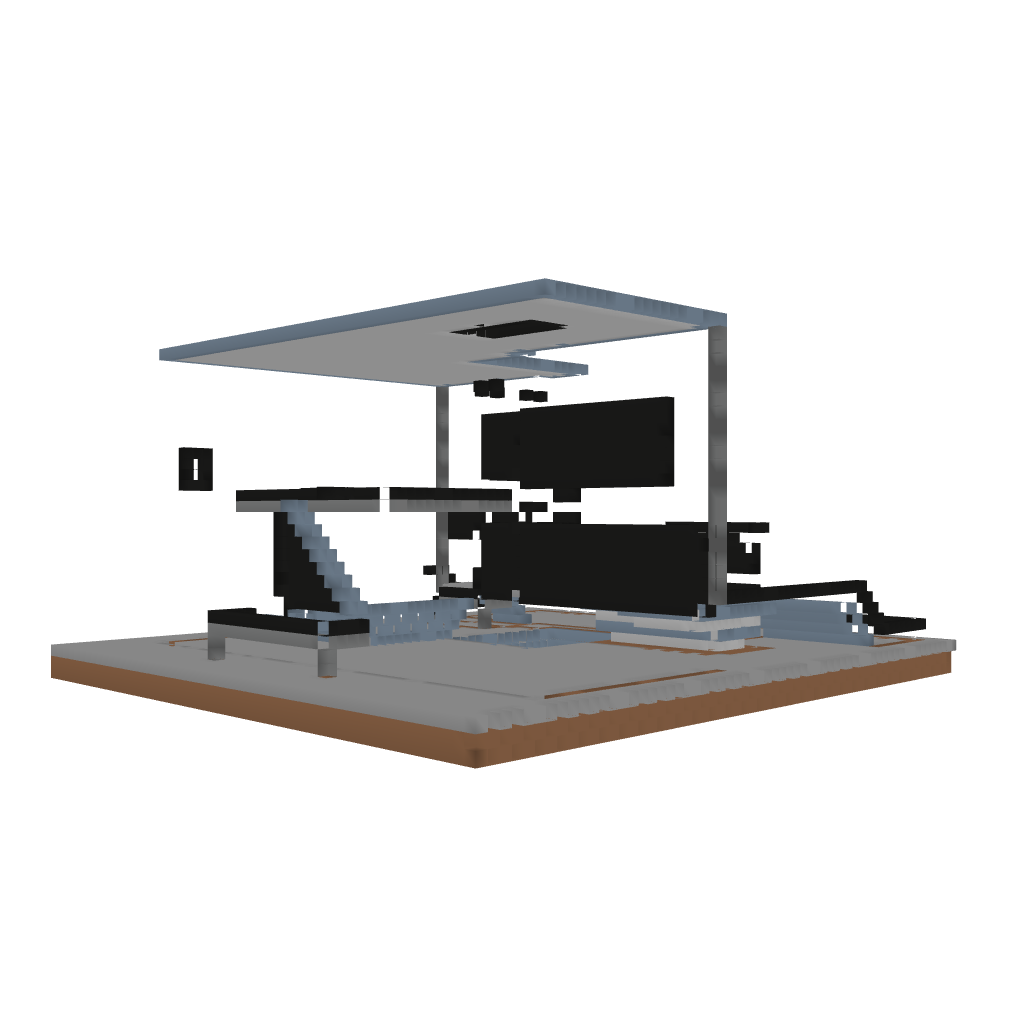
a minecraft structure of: Modern Loft